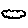
Label: cloud